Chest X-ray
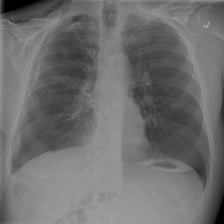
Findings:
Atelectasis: negative
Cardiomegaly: negative
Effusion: negative
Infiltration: negative
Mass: negative
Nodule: negative
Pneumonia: negative
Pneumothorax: positive
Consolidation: negative
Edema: negative
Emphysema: positive
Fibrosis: negative
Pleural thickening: negative
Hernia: negative